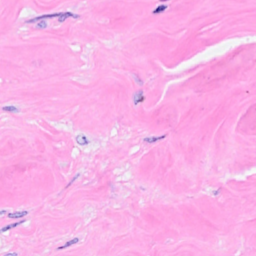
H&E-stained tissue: Breast